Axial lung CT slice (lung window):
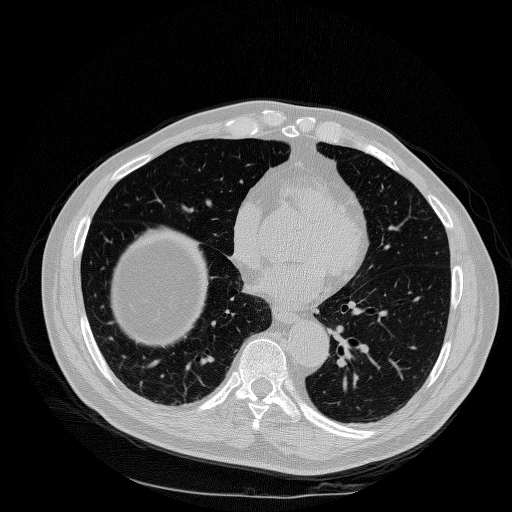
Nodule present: no